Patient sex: M
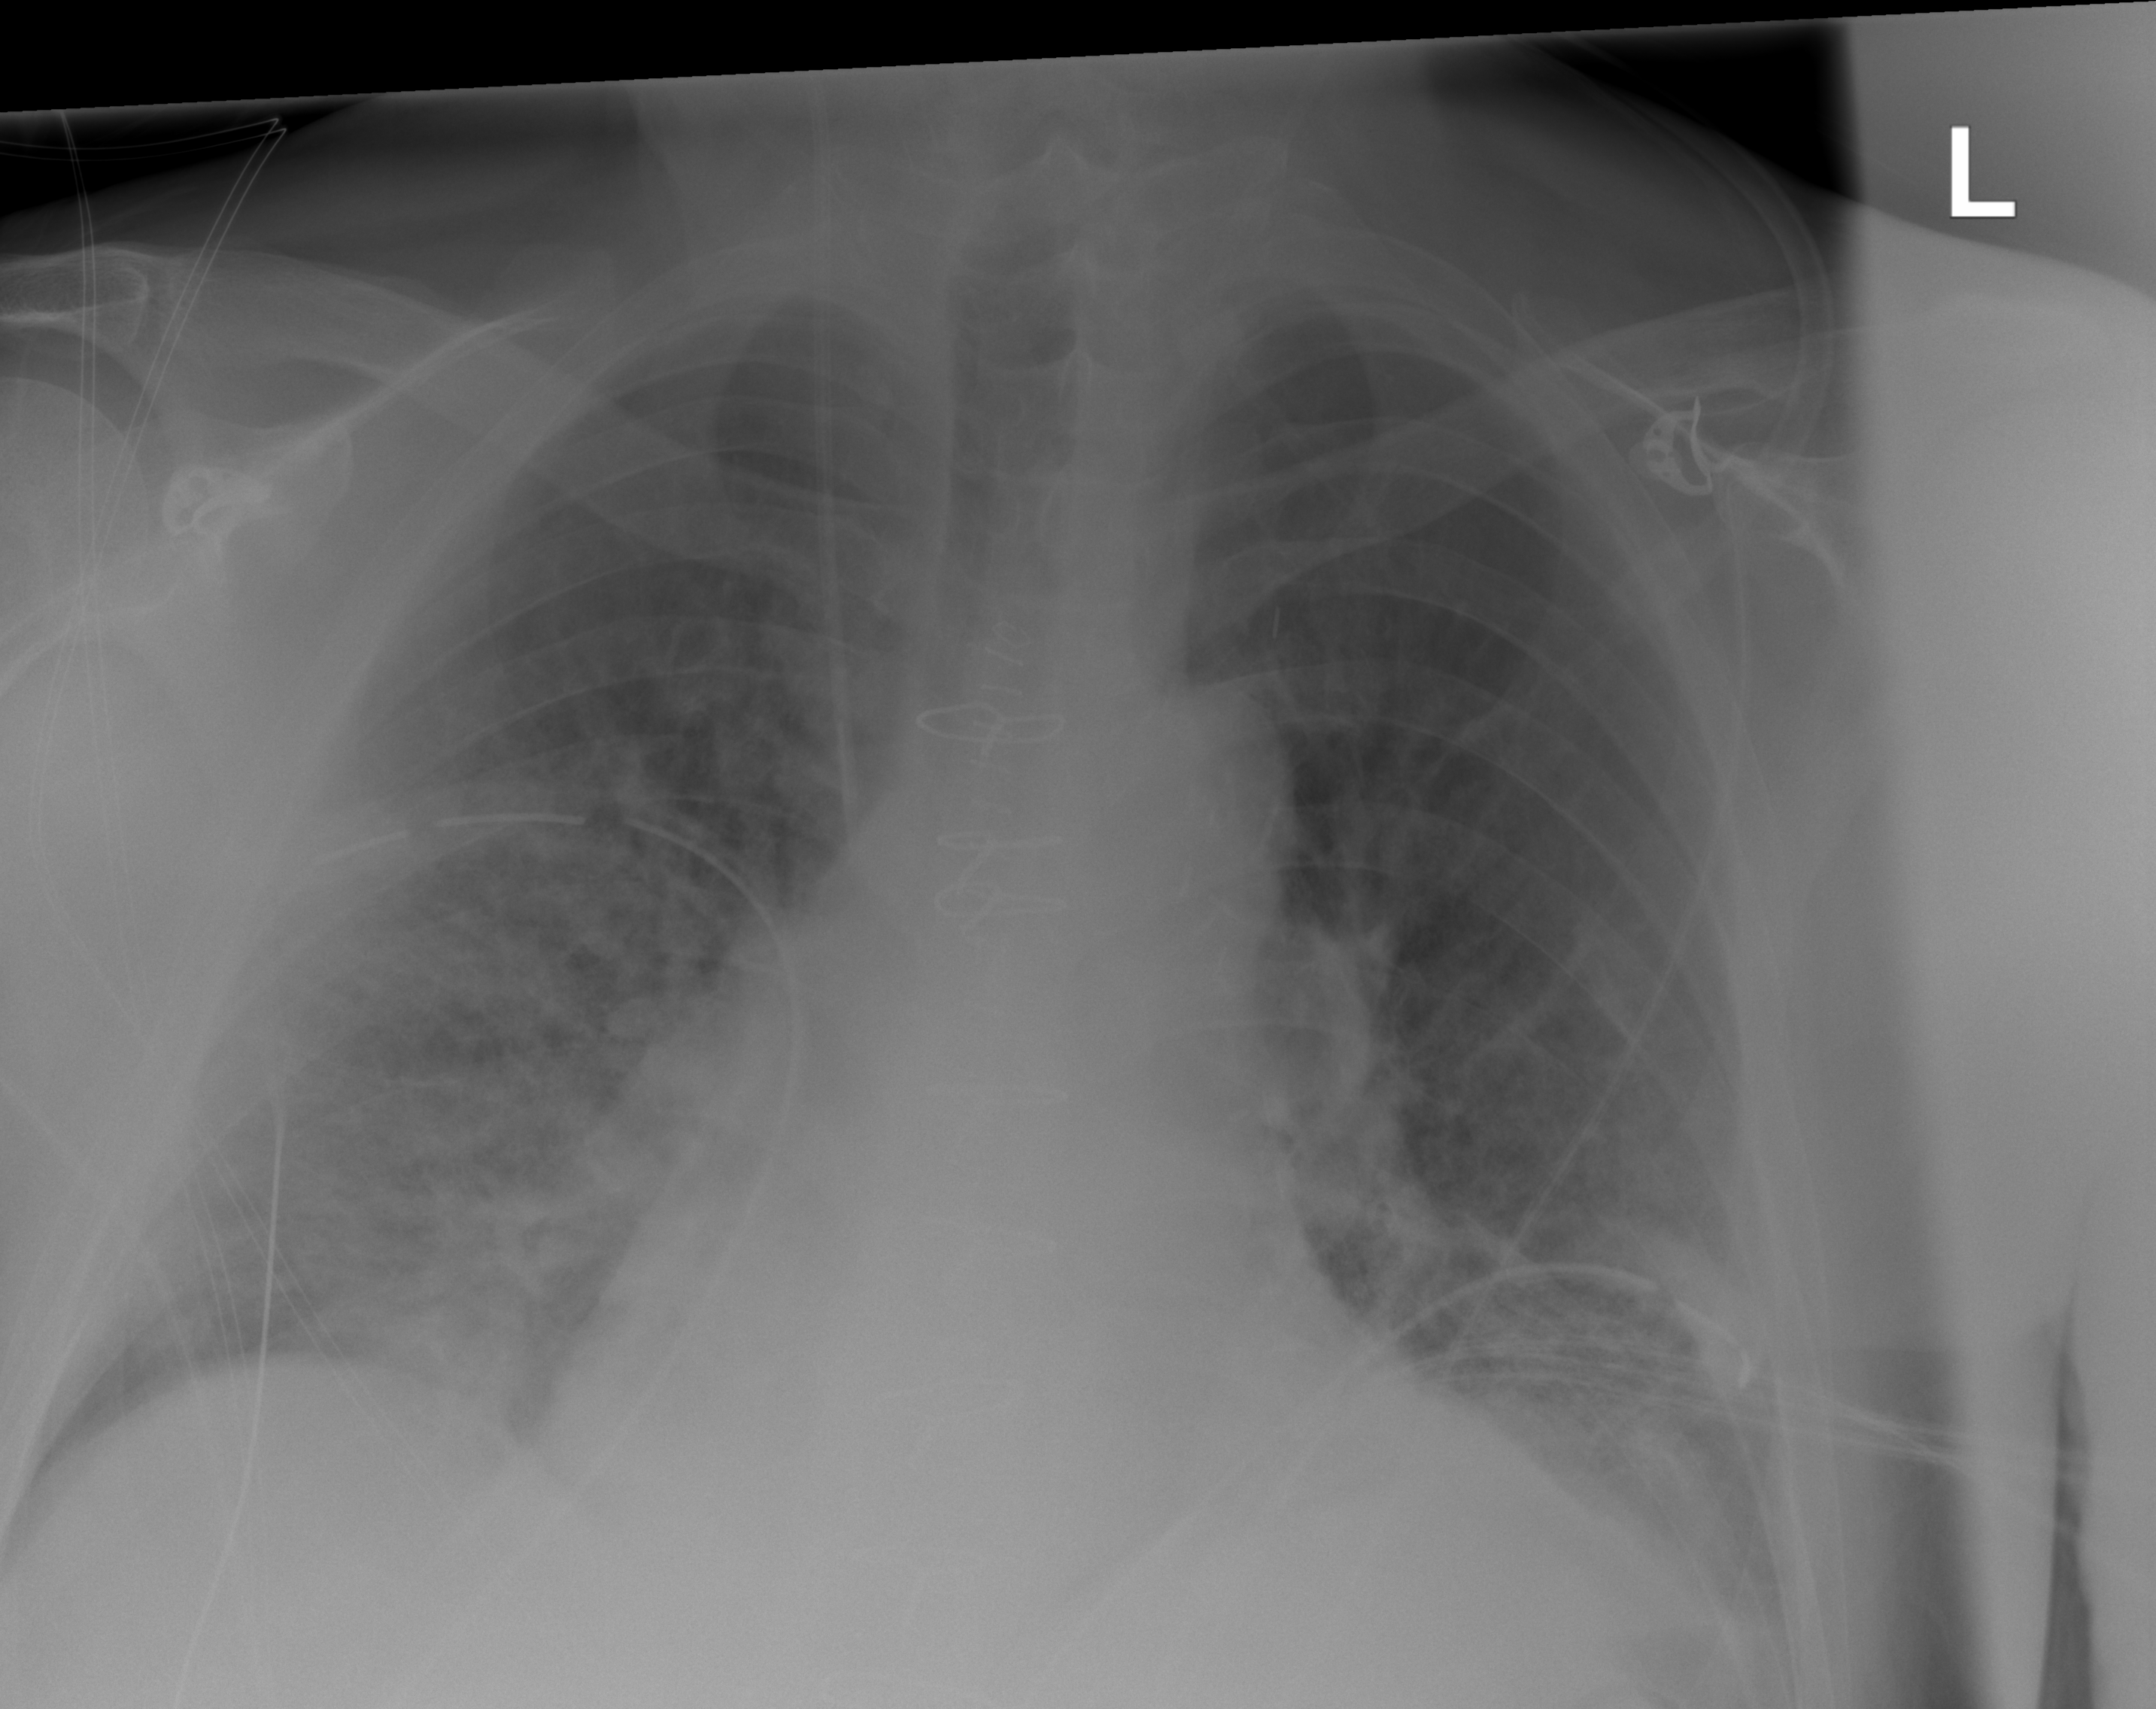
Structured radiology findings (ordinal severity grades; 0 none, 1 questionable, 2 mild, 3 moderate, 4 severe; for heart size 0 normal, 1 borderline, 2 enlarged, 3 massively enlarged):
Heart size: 2
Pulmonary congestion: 2
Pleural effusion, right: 2
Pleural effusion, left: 2
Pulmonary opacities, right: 3
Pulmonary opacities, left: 0
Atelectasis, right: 2
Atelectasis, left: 2